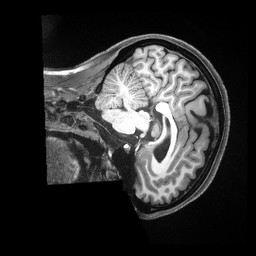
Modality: T1w
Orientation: sagittal
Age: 27
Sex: female
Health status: ill
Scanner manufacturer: siemens
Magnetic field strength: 3 T
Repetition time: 2.5 s
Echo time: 0.00181 s